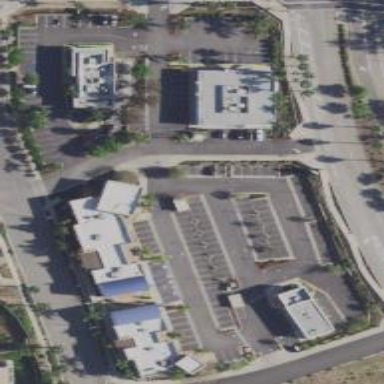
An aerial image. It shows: Retail area.